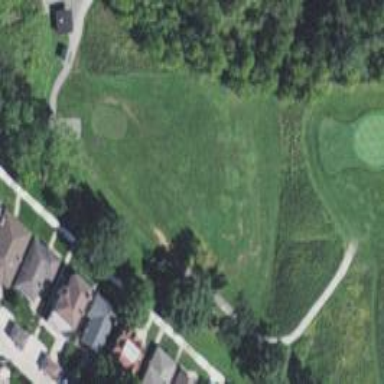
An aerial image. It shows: Area with grass used as rough in golf course.